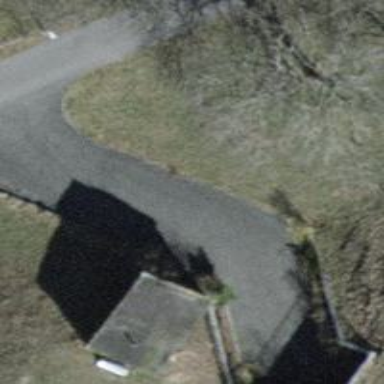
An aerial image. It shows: Retaining wall.